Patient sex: M
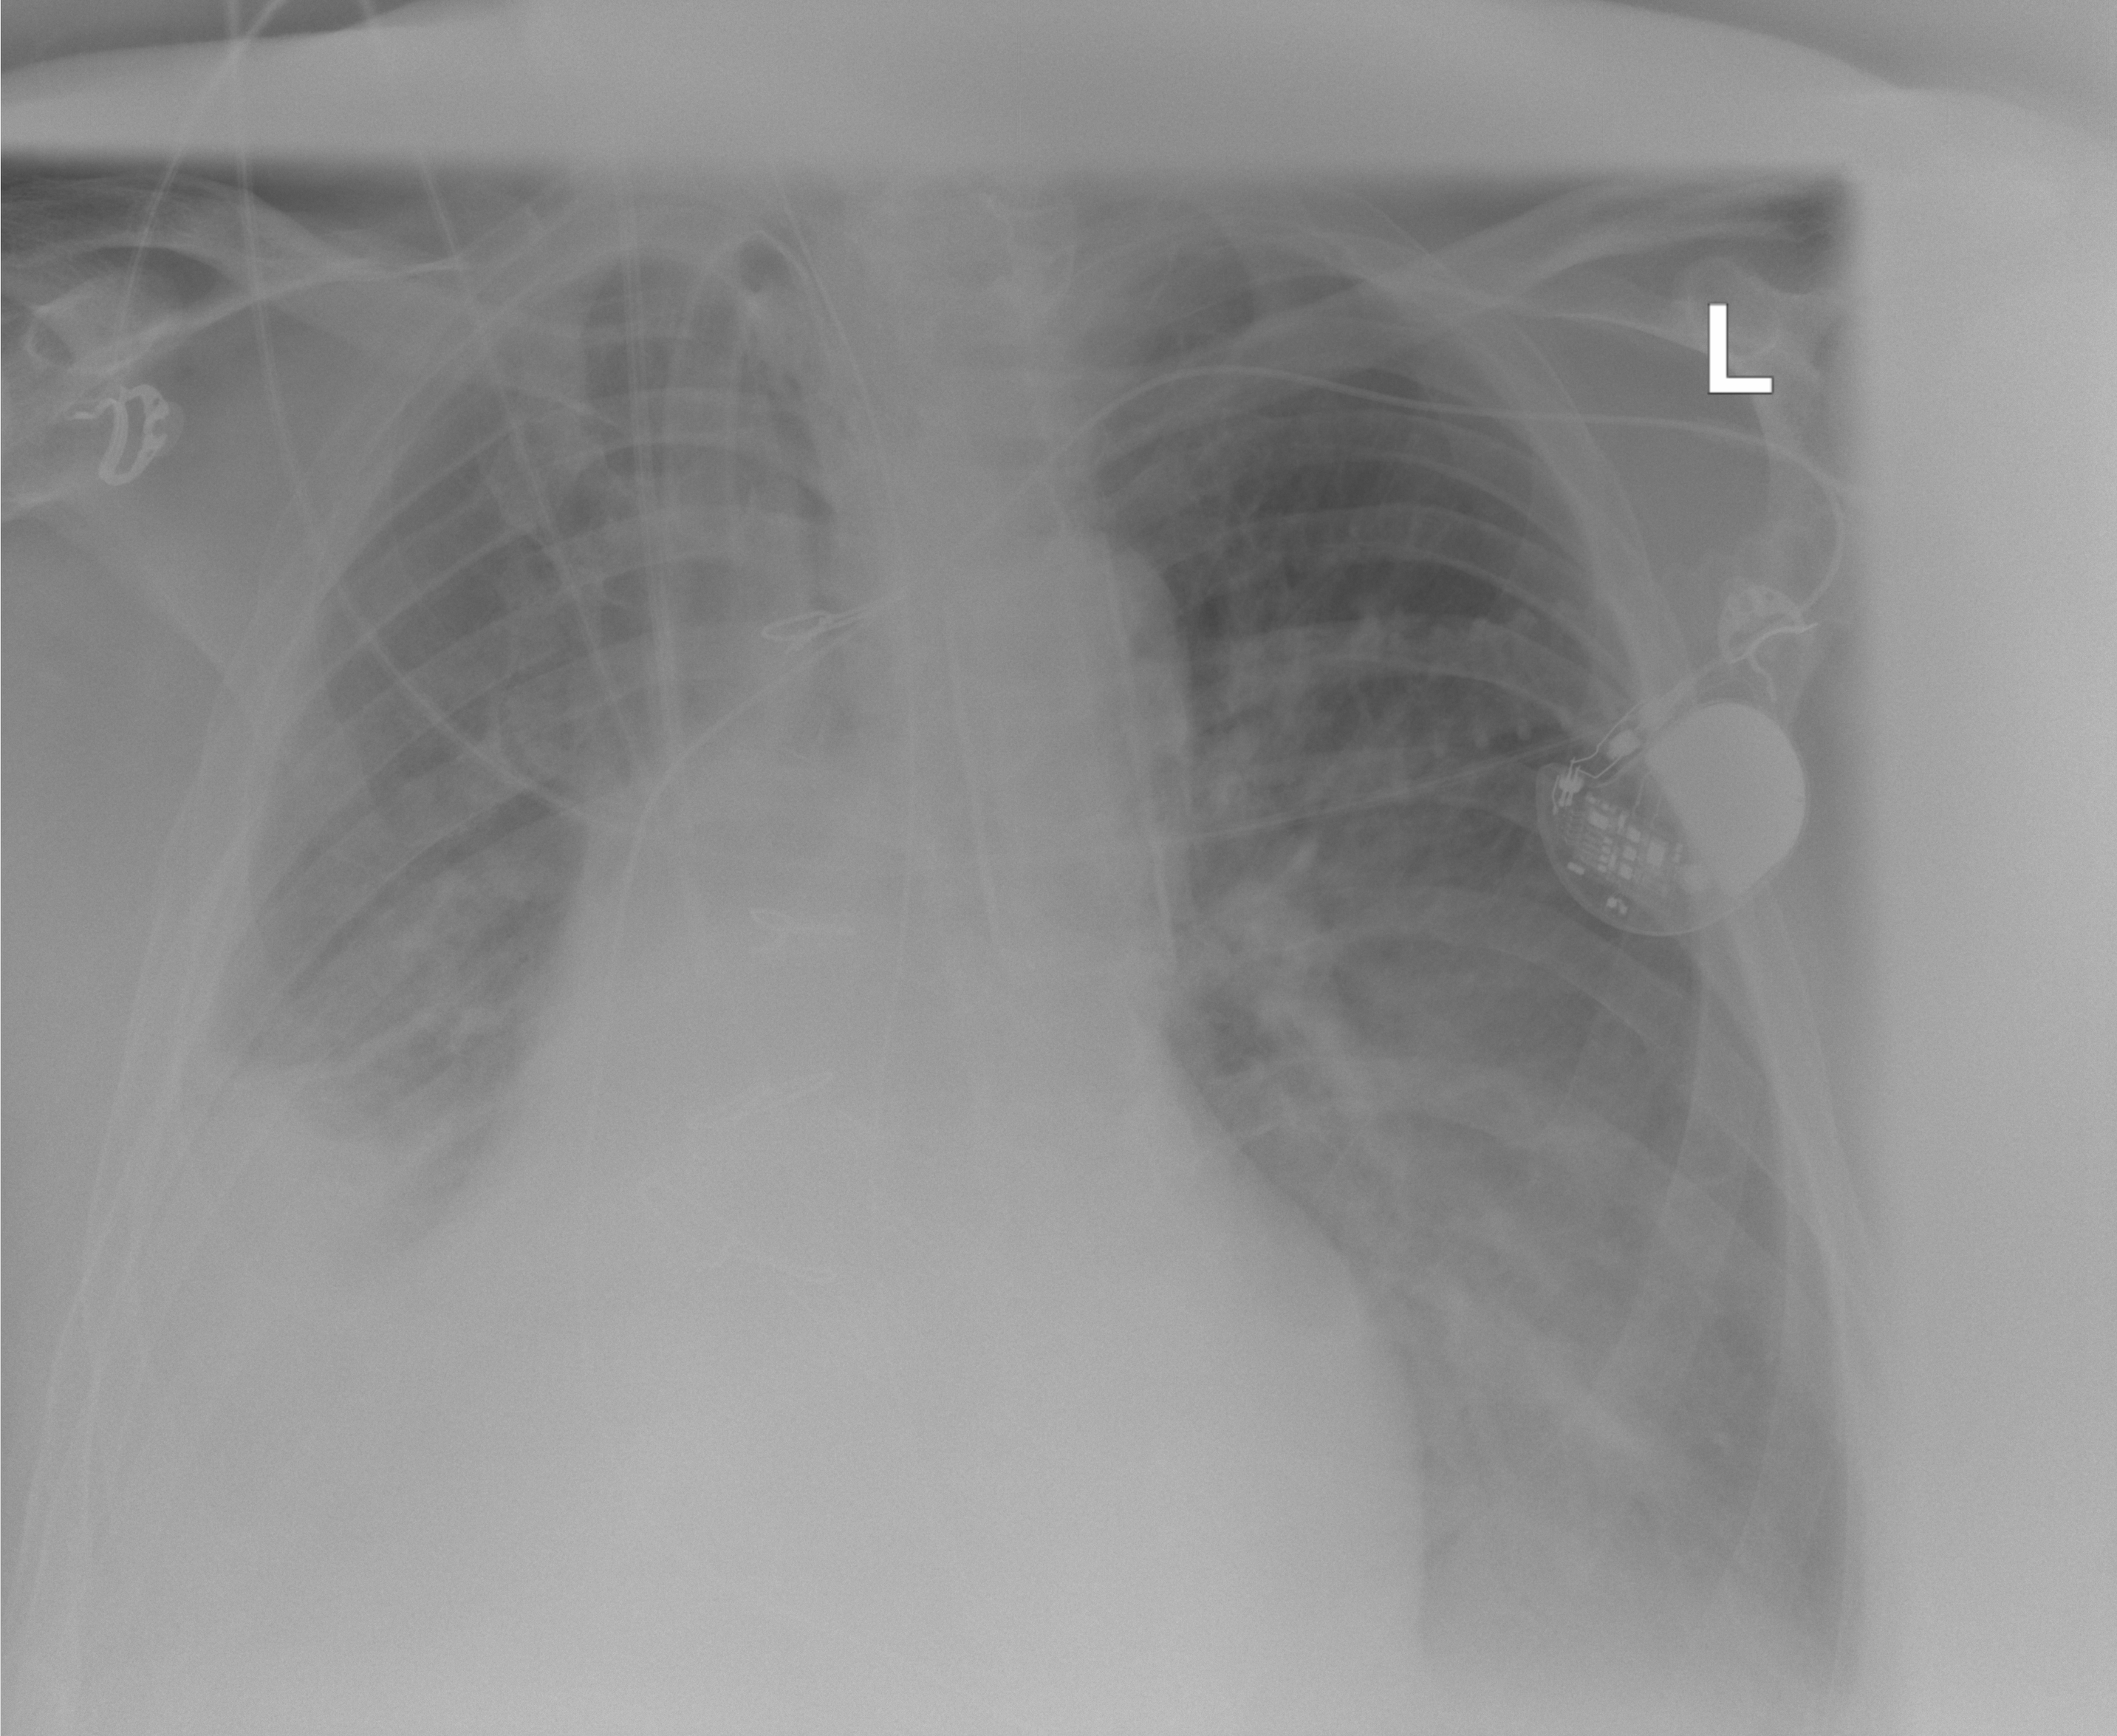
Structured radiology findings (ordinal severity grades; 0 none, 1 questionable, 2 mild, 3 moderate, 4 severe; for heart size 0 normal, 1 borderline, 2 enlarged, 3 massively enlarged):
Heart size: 2
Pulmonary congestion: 2
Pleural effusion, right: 3
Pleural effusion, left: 2
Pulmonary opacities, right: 0
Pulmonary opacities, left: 0
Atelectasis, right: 2
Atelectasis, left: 2